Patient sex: F
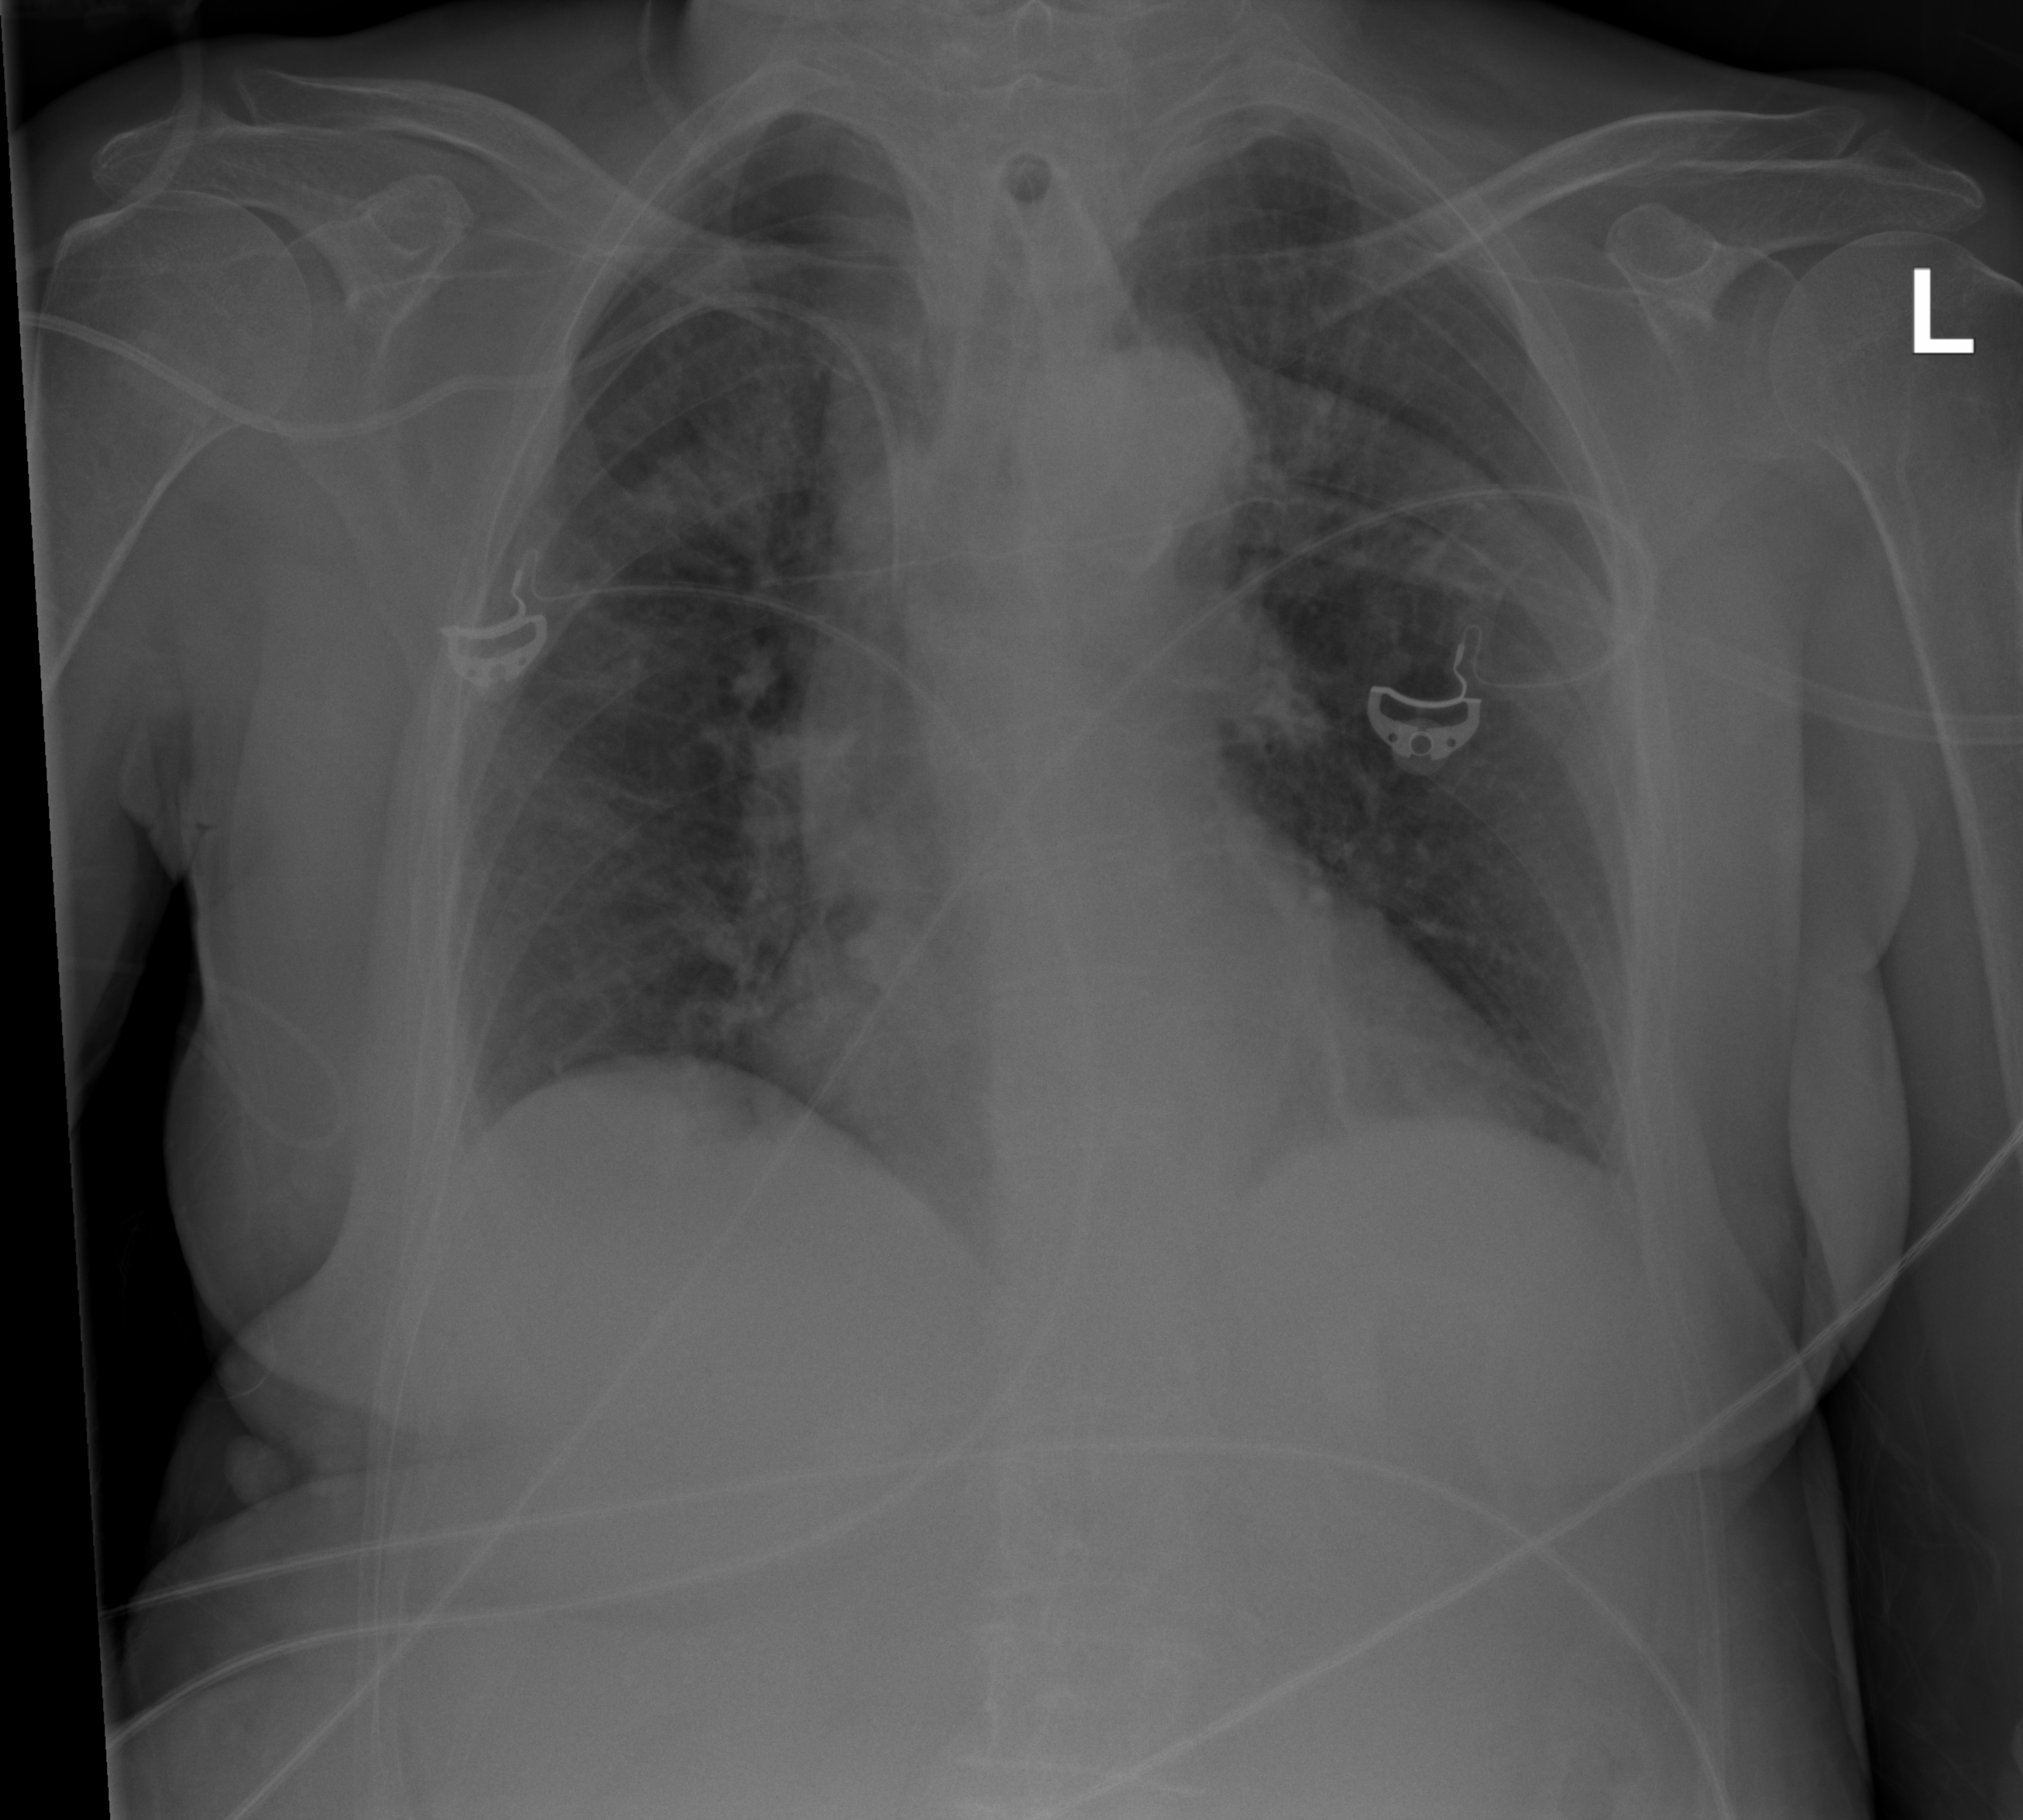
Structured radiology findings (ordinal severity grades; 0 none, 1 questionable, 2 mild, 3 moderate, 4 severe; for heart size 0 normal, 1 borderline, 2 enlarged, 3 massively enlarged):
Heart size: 0
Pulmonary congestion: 2
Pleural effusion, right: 1
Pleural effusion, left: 1
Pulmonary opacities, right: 0
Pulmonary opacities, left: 0
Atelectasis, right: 2
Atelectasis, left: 1